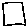
Label: square